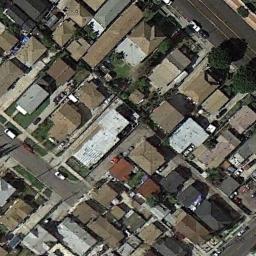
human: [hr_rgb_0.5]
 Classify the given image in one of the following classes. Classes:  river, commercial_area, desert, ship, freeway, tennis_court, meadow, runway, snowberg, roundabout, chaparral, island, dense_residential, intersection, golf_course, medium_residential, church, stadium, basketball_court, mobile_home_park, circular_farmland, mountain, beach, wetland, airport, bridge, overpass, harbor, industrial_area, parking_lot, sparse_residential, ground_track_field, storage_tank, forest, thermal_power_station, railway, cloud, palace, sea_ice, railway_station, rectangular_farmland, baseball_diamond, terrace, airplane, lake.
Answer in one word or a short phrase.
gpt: dense_residential